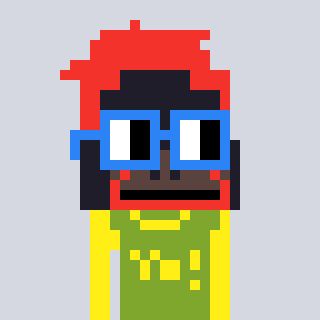
a pixel art character with square blue glasses, a orangutan-shaped head and a slimegreen-colored body on a cool background